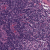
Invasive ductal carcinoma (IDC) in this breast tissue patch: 0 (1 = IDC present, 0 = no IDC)